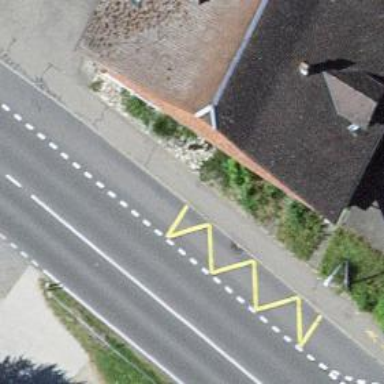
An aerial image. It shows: Bus stop with platform for public transport.